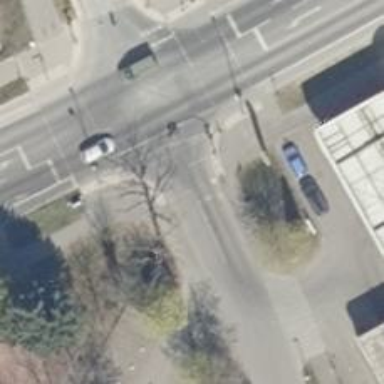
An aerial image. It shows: Road with traffic signals.